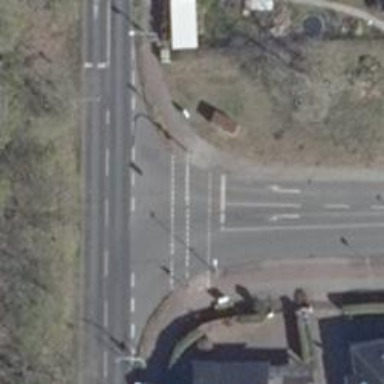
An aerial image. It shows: Residential road with lane markings.